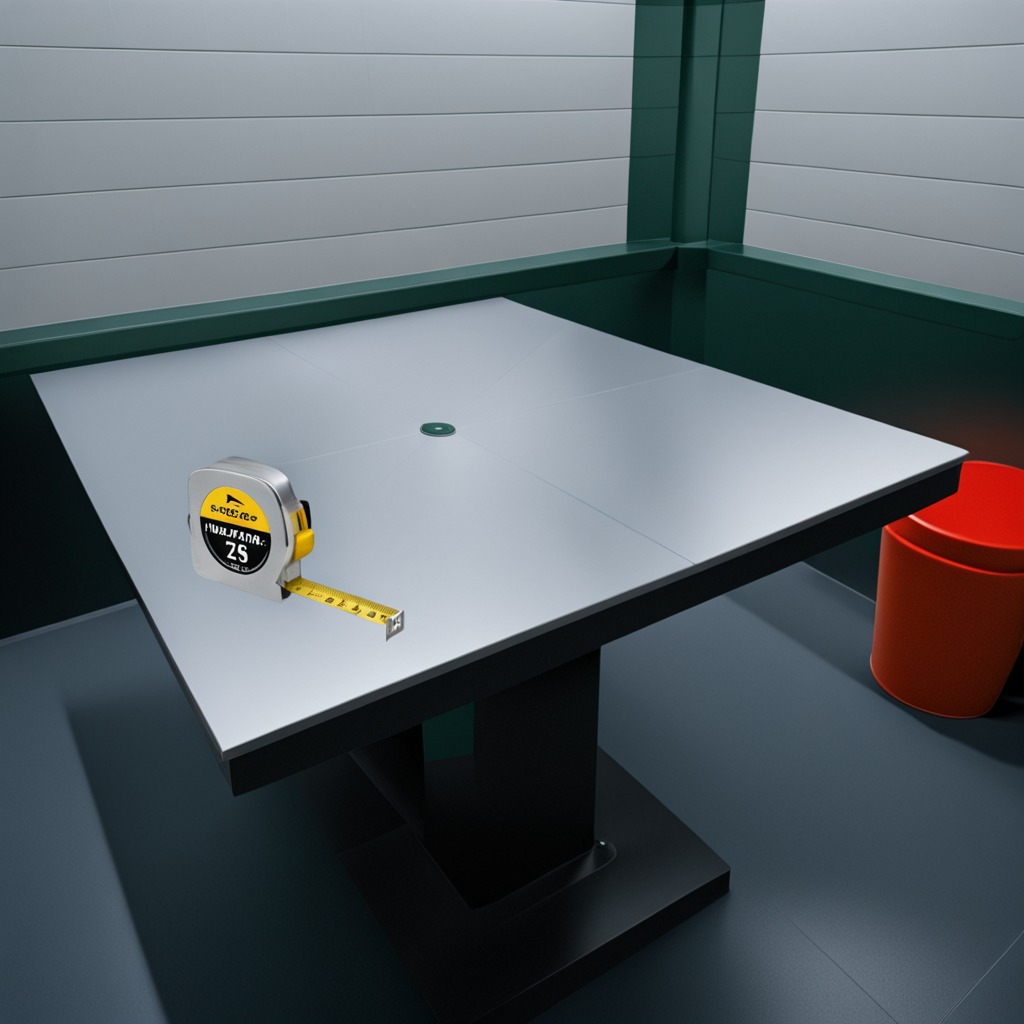
A measuring tape is lying on the clean empty table in a railway signal maintenance room.